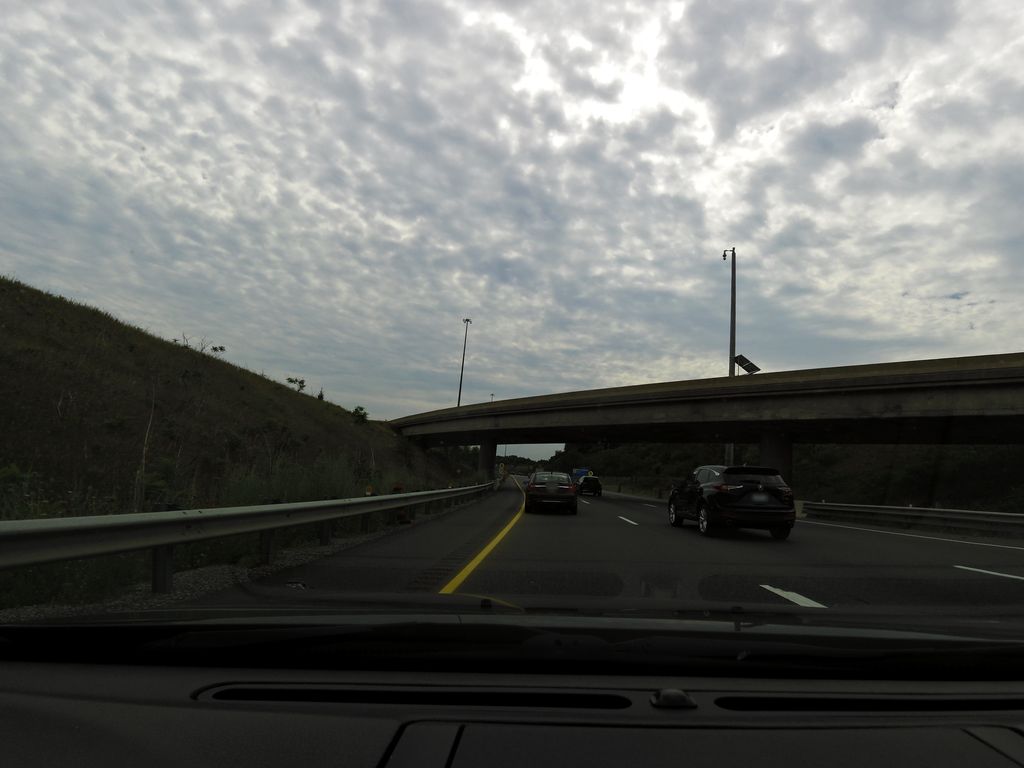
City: hamilton